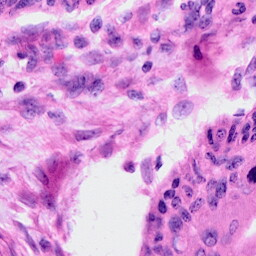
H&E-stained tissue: Cervix